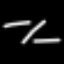
Label: line